Field crop: maize
Growth stage: 2
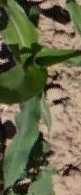
Species: maize